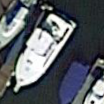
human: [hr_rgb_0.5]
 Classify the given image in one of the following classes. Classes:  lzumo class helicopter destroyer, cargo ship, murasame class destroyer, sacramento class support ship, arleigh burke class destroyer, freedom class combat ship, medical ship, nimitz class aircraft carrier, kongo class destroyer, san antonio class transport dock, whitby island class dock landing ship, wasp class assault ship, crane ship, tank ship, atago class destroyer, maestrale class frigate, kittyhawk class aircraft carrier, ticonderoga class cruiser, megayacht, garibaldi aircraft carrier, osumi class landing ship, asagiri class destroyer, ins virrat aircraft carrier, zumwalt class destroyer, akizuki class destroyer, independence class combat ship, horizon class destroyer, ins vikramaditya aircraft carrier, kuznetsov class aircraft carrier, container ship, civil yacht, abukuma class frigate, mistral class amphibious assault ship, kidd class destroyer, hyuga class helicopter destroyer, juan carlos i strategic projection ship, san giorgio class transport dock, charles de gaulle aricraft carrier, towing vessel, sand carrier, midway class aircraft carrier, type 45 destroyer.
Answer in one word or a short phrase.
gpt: Civil yacht